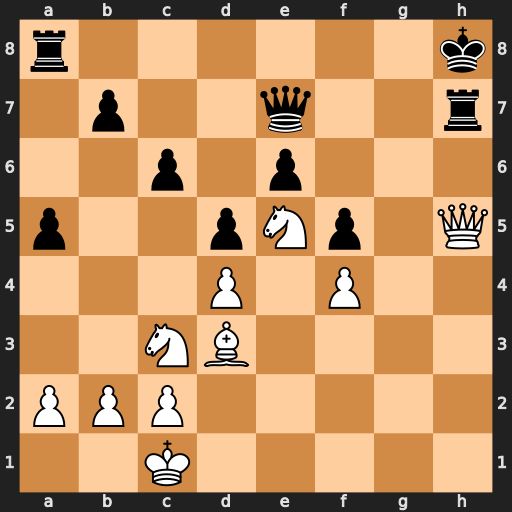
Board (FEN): r6k/1p2q2r/2p1p3/p2pNp1Q/3P1P2/2NB4/PPP5/2K5
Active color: w
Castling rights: -
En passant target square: -
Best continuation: Ng6+ Kg7 Qxh7+ Kxh7 Nxe7